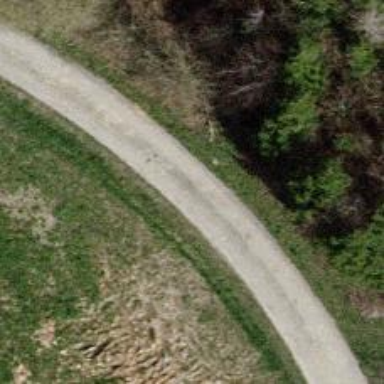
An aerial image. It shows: Unclassified concrete road with grade1 tracktype.